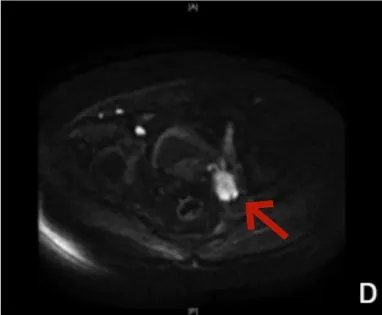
Images of the patient throughout the treatment. (C) On 18 June 2020, prostate-enhanced MRI cross-sectional DWI showed an enlarged prostate with a maximum cross-sectional size of 50 x 37 mm, prostate cancer with invasion of the left pelvic sidewall and left side of the bladder, unclearly displayed bilateral seminal vesicles, and enlarged left external and internal iliac lymph nodes.
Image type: radiology (mri)